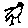
Label: bird